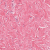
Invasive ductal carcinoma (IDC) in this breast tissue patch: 0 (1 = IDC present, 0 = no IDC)